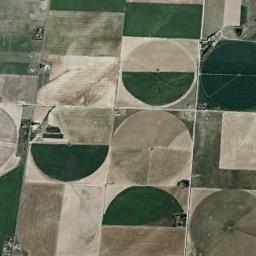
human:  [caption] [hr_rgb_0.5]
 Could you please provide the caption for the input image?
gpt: There are some deep green circle farmland and some bare circle farmland .

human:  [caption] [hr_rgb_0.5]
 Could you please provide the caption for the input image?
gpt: Several dark green and khaki circular farmlands are surrounded by some other shapes of farmlands .

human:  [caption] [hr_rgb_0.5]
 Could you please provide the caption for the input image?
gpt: Three round fields are only half green .

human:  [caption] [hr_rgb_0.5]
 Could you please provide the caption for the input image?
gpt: Several green, Tan-colored, Circular fields, Including semi-circular and uneven .

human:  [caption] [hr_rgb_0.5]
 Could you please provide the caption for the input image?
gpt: There are three circular farmlands half of which are green .